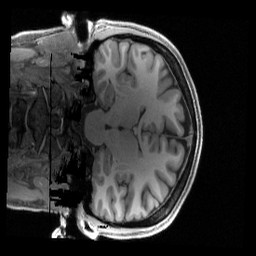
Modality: T1w
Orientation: coronal
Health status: healthy
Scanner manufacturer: siemens
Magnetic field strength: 3 T
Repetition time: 2.4 s
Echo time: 0.00222 s